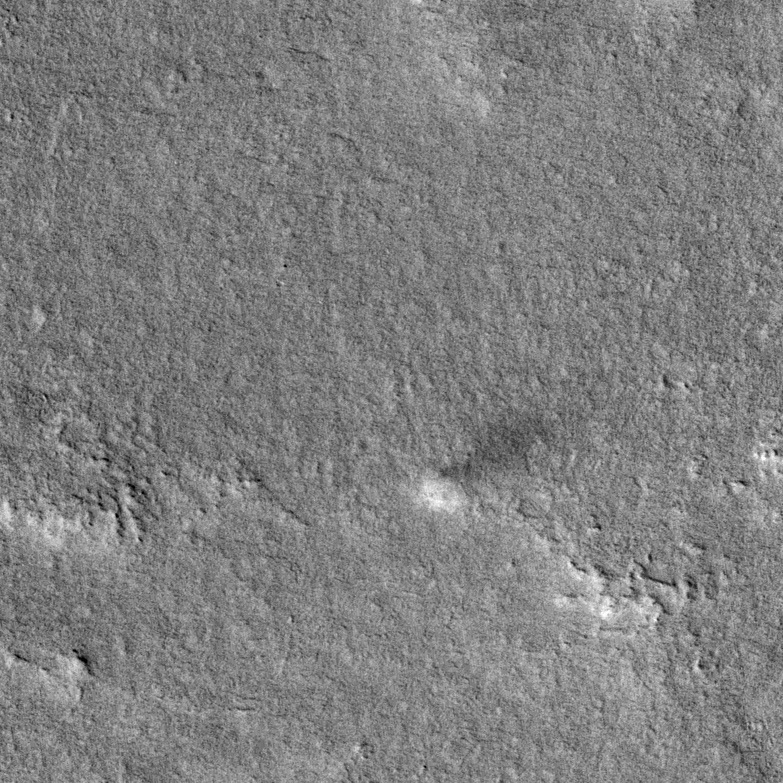
Label: dustdevil